Question: The reference labels enclosed by red rectangles are distracting. How to hide them?

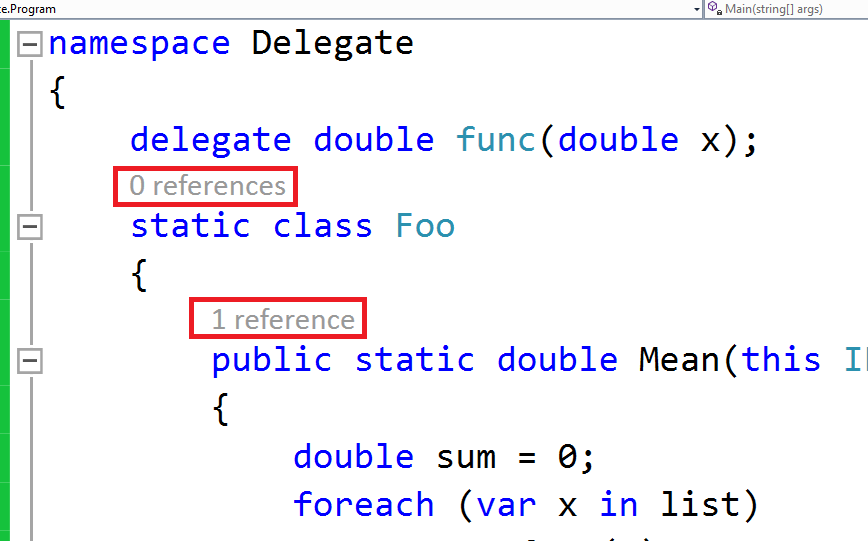
Answer: You may check out <URL>
and try this:
Tools--> Options --> Text Editor --> All Languages --> Code Information Indicators